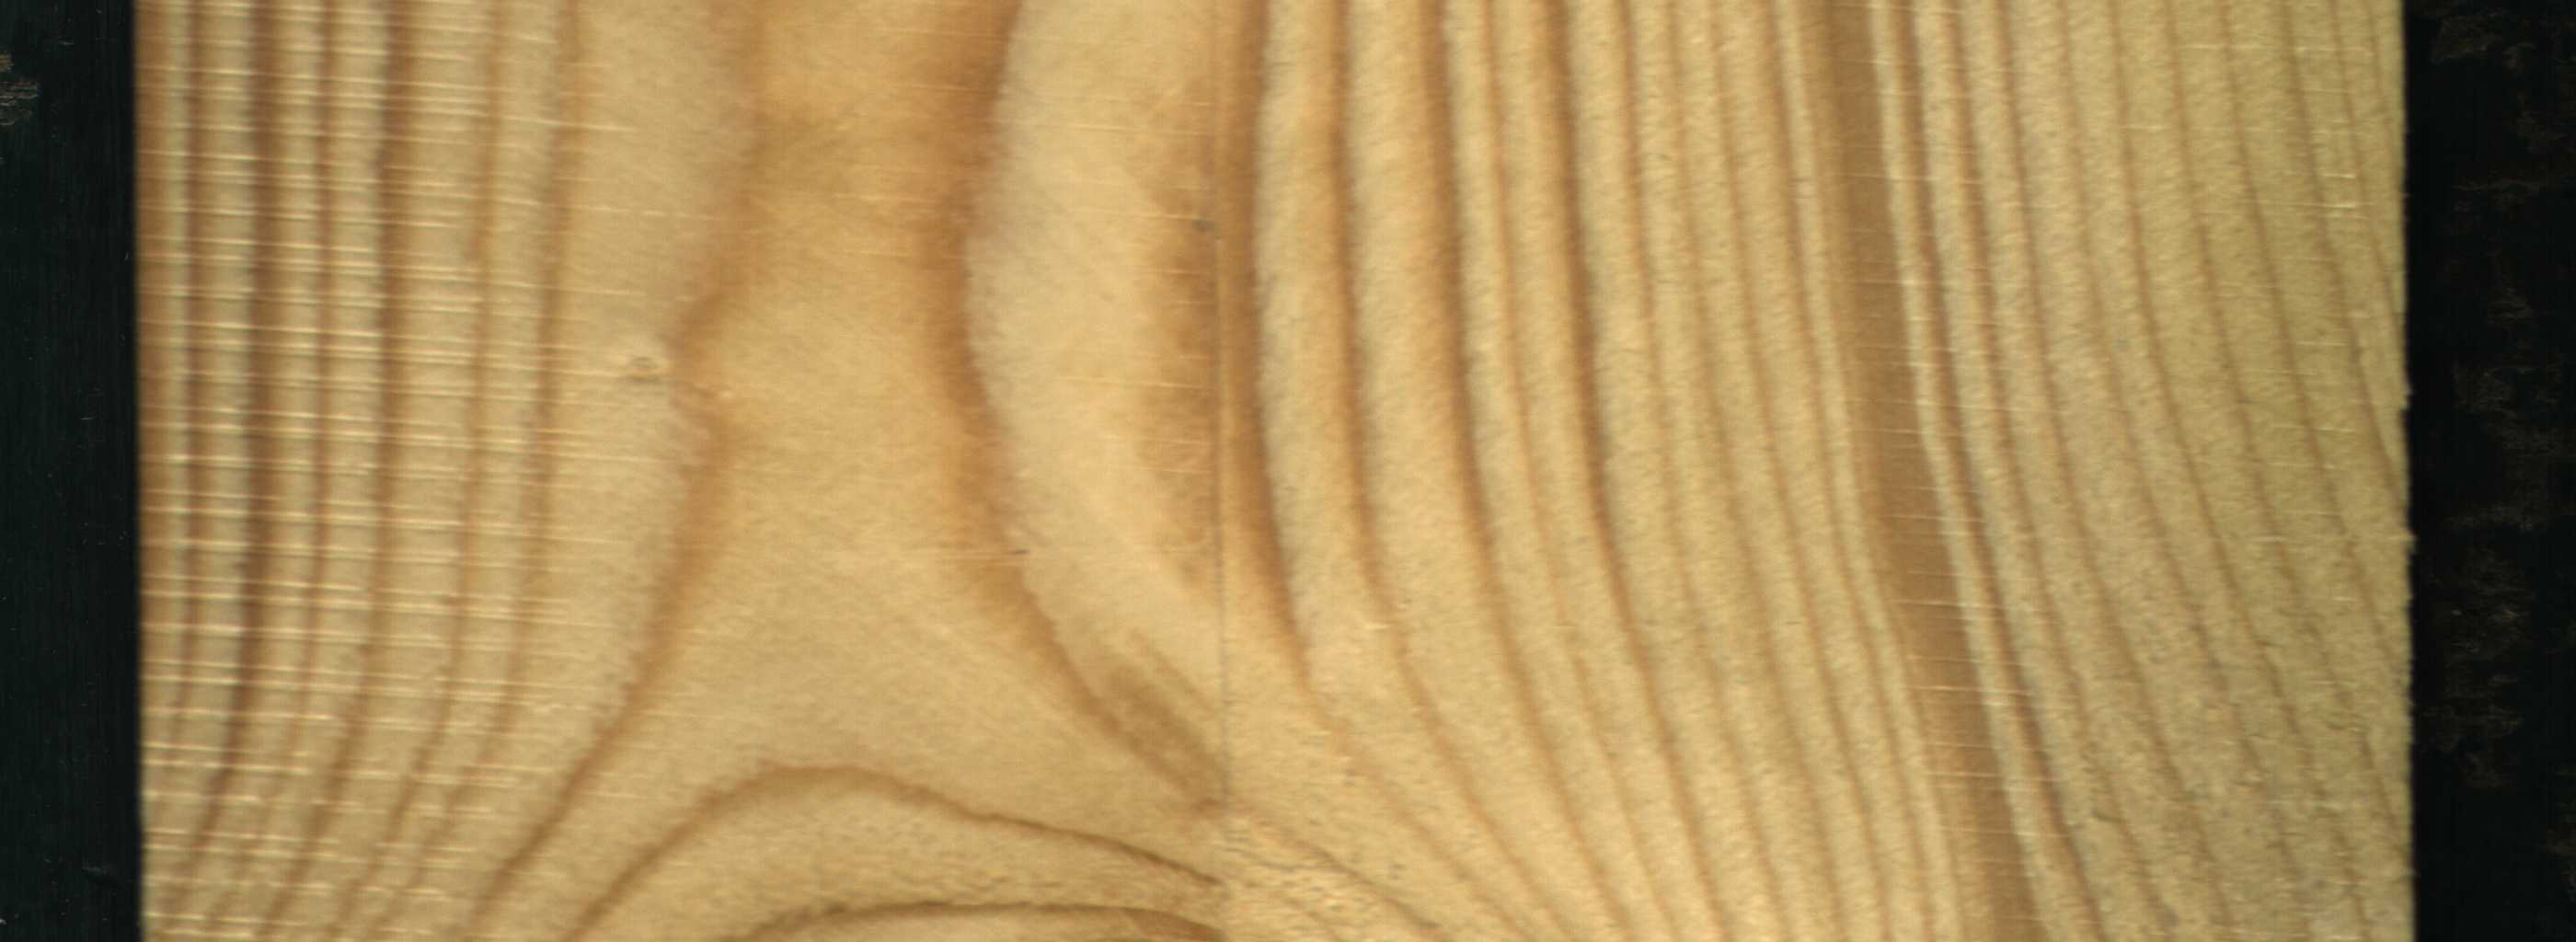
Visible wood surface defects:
Quartzity